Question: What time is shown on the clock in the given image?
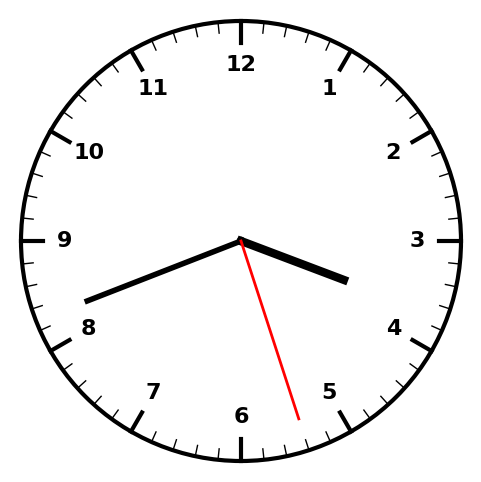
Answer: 03:41:27